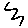
Label: zigzag